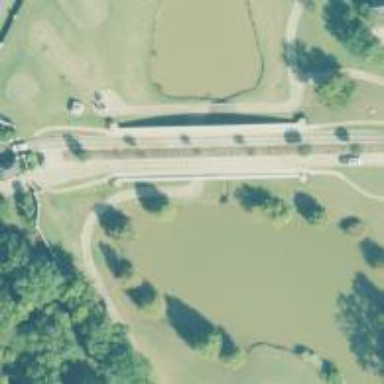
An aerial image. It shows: Footway that serves as golf path.